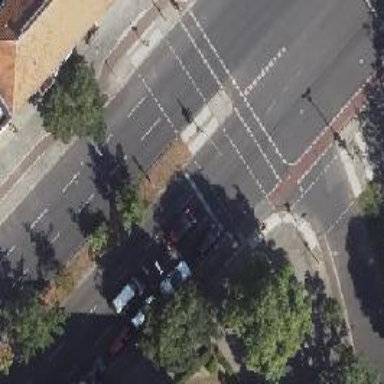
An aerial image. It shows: Footway crossing with traffic signals and island in the middle.